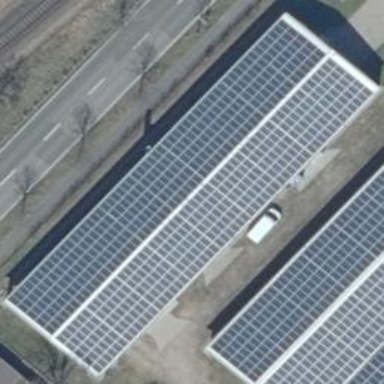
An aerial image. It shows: Building equipped with solar photovoltaic panel for generating electricity. The small installation is solar power generator.